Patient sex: F
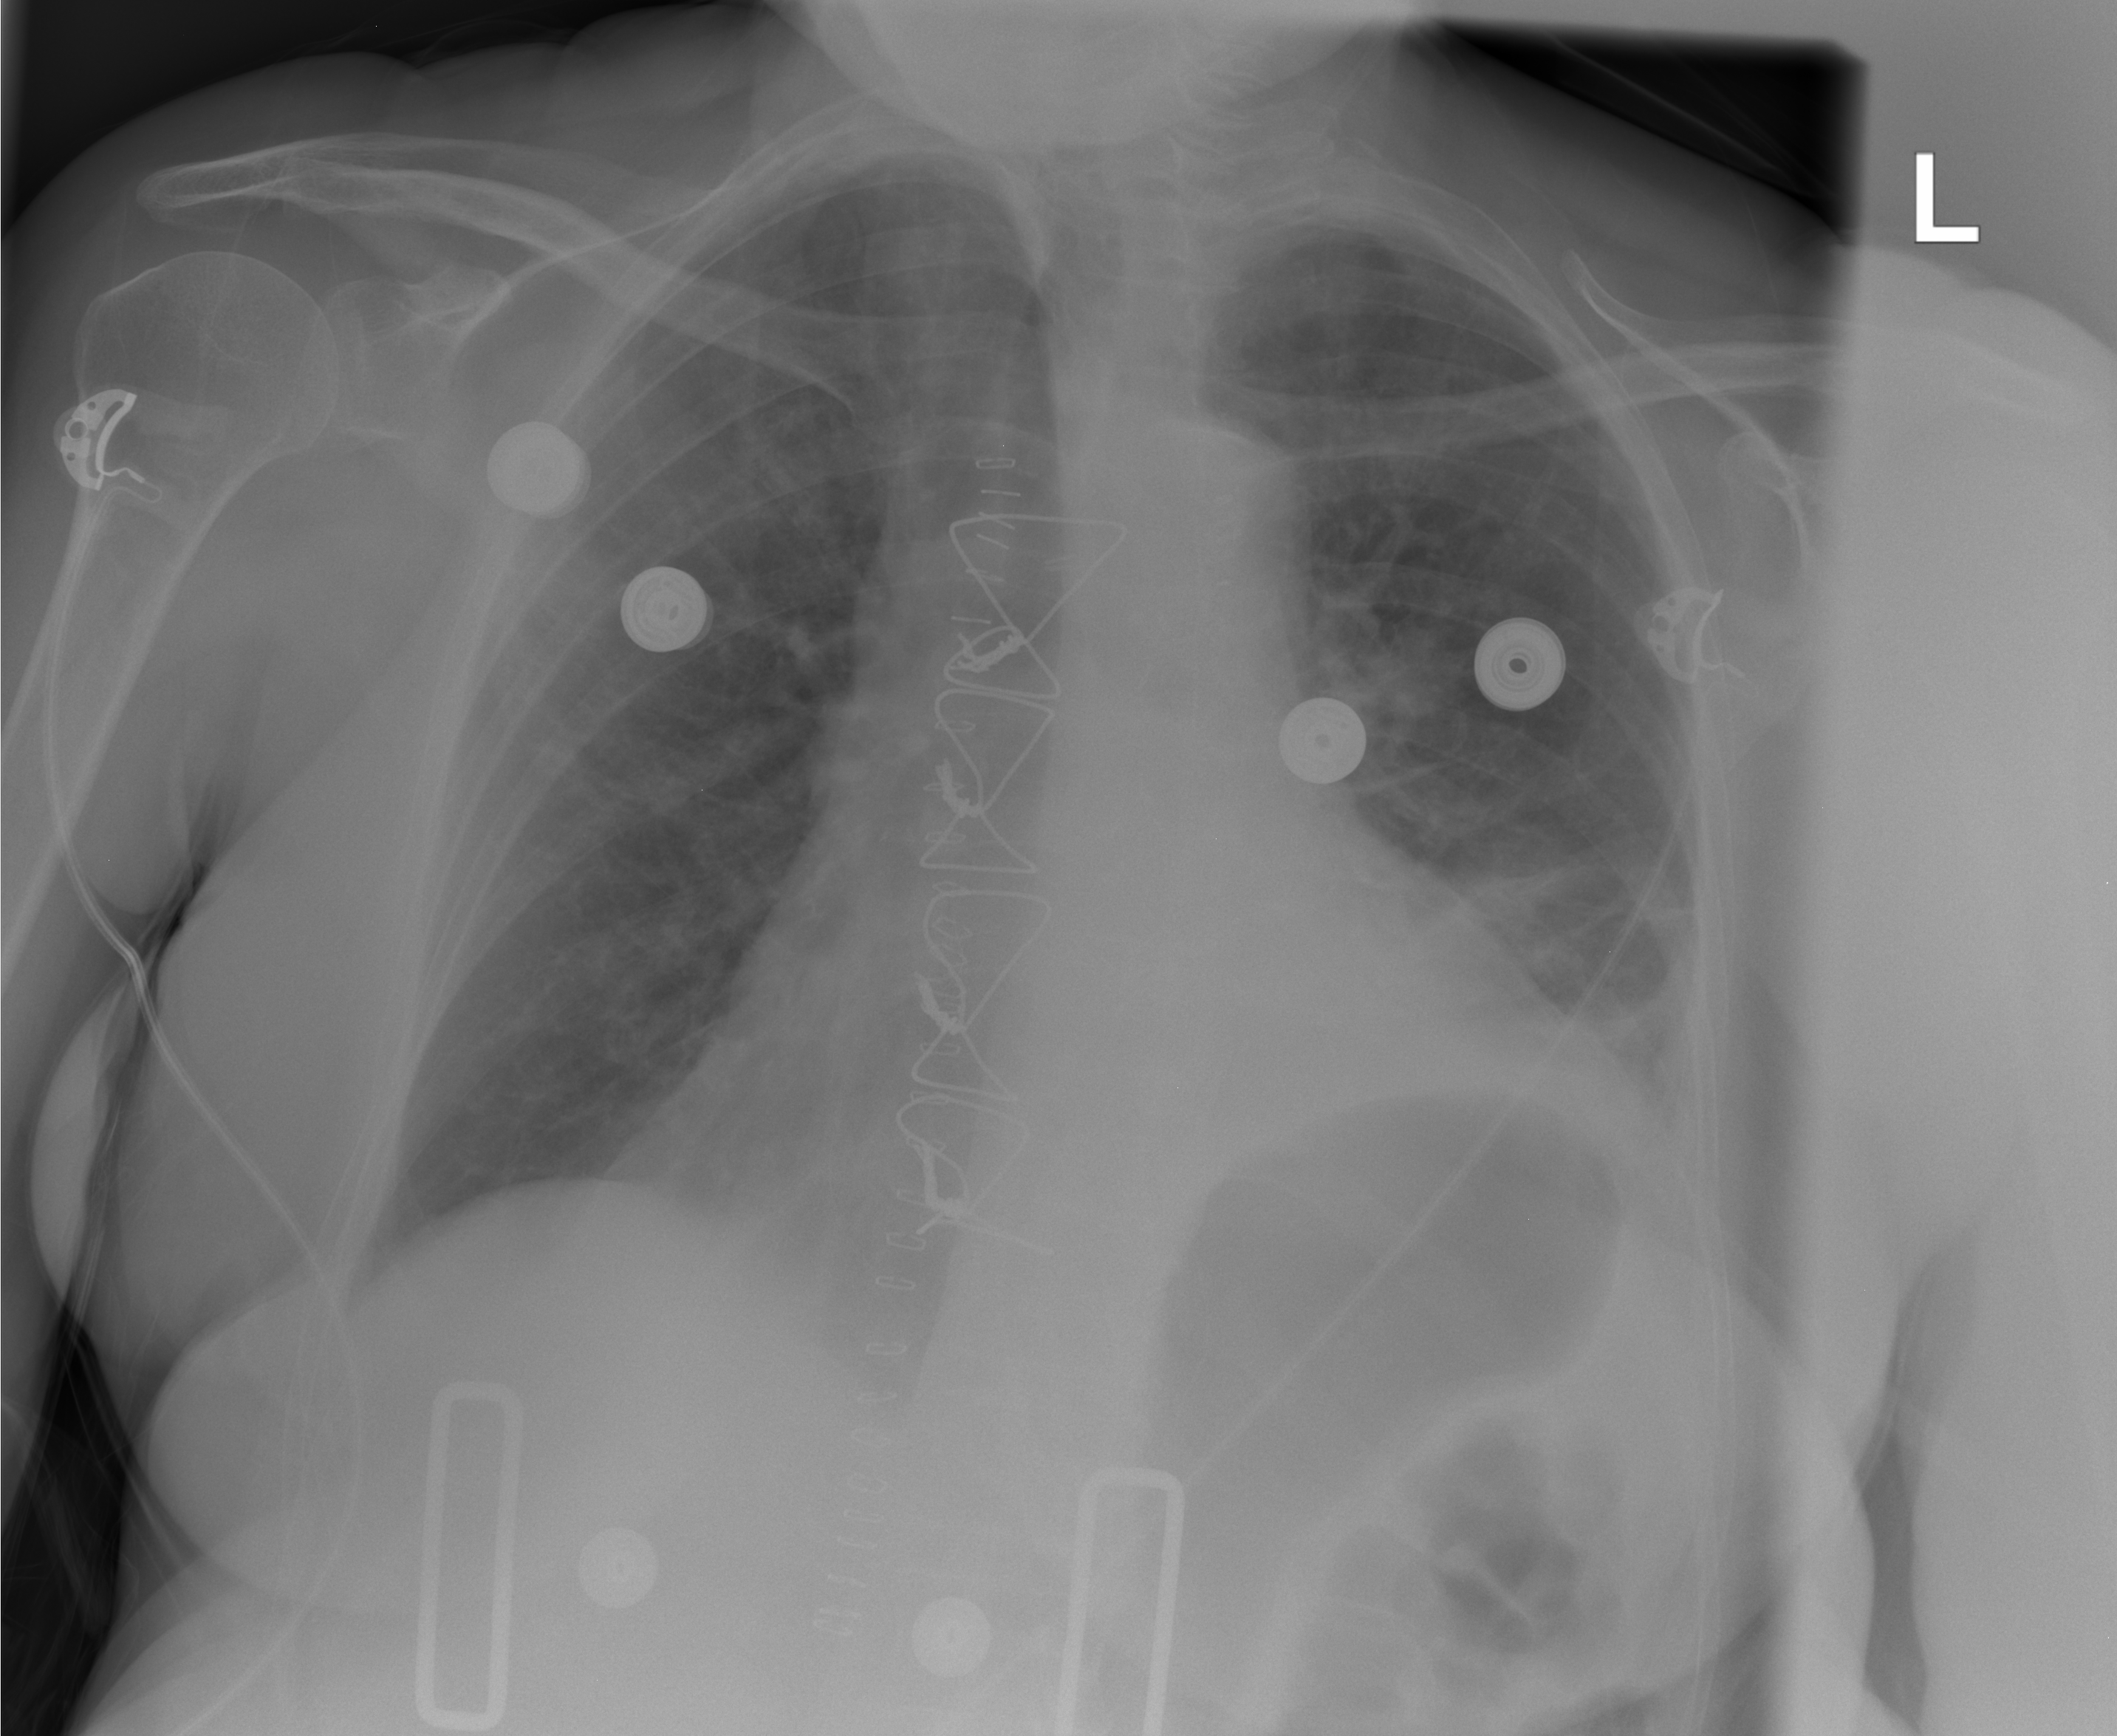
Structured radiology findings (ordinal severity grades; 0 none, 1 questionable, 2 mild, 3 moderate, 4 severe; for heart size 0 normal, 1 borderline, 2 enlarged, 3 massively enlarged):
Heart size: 2
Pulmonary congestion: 0
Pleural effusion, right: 0
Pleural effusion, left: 1
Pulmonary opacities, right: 0
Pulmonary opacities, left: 0
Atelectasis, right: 0
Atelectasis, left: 2